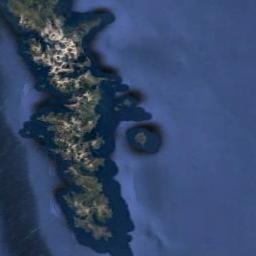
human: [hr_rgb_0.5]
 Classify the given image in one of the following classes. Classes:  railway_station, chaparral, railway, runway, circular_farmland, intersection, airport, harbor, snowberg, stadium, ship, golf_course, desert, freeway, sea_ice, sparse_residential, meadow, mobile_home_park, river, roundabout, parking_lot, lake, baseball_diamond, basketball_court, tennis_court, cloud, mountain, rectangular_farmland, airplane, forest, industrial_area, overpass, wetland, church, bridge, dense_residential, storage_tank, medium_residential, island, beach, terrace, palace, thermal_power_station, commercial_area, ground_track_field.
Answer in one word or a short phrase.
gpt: island